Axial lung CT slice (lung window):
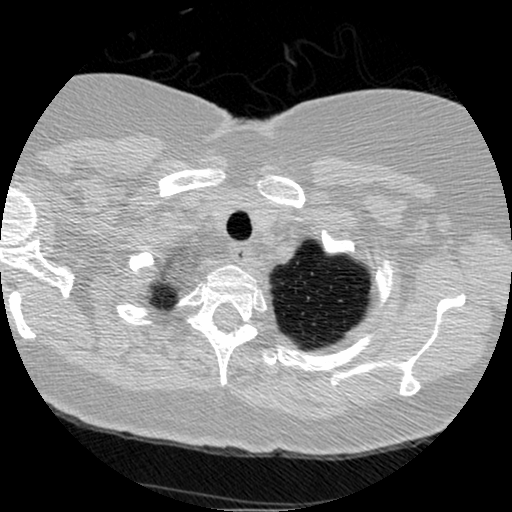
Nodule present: no